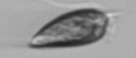
Label: Prorocentrum_triestinum